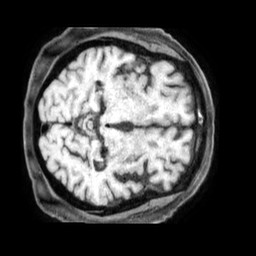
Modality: T1w
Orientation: axial
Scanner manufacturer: philips
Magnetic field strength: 1.5 T
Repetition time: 0.6 s
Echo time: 0.02898 s